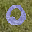
Label: 0